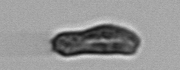
Label: Pseudochattonella_farcimen